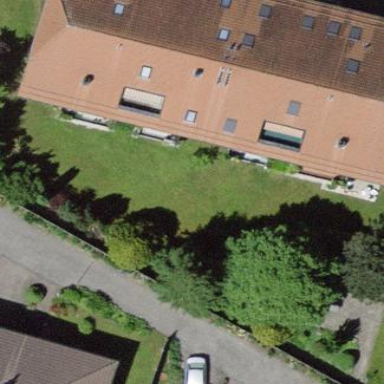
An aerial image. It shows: Half-hipped roof on apartment building.